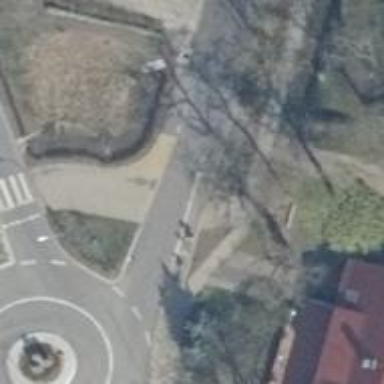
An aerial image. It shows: Cycleway.